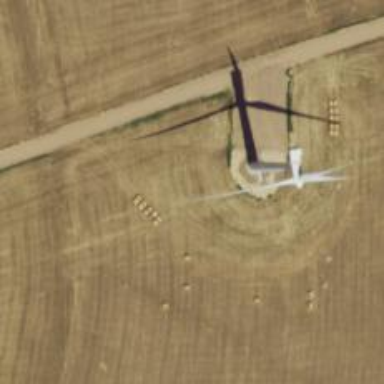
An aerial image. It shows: Wind generator with horizontal axis. The generator is wind turbine.